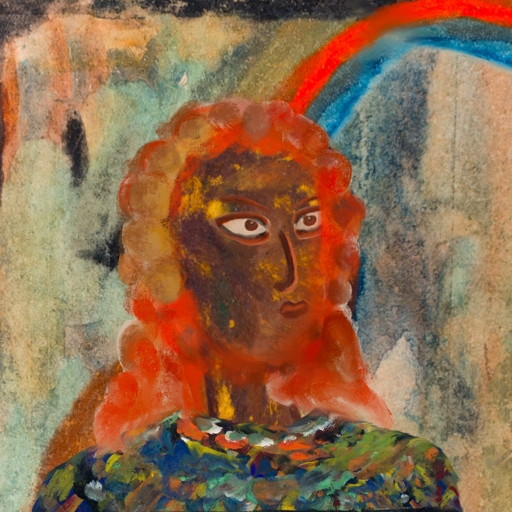
Background: Childish, Head And Neck Side: Comrade, Face Side: Roy_Bahadur, Bust: An_Impression, Hair Side: Rupkatha, Head Accessory: Blank, Second Necklace: Blank, Necklace: Blank, Baby: Blank